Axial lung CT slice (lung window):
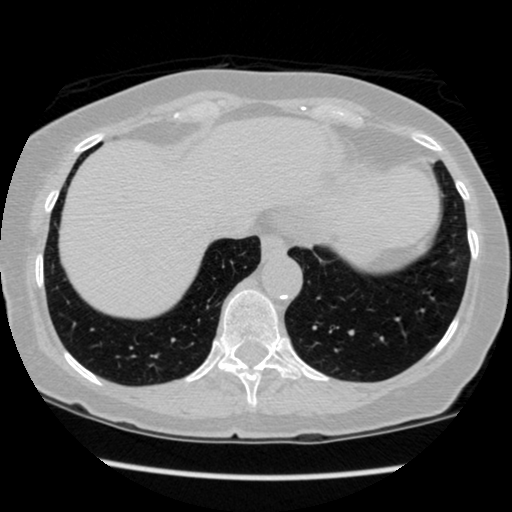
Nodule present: no